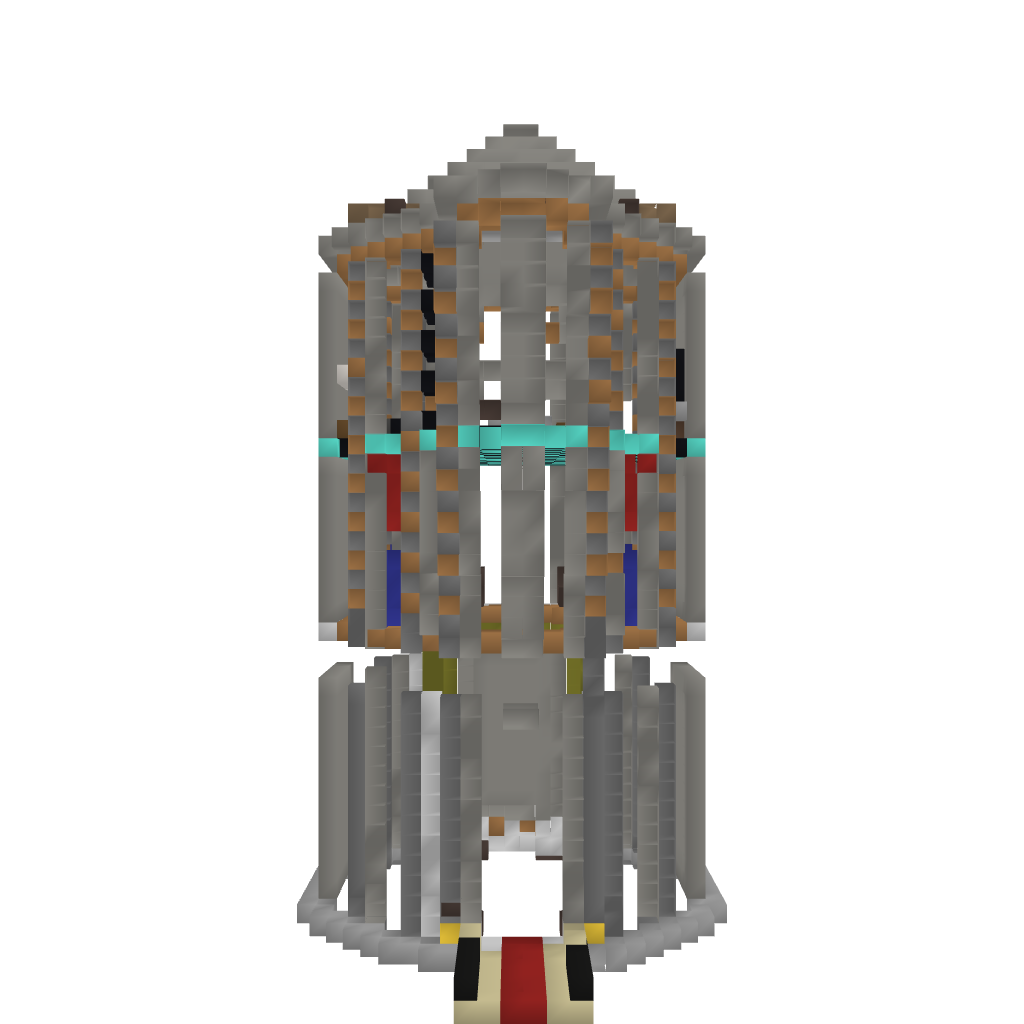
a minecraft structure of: MineESPcraftSpawn